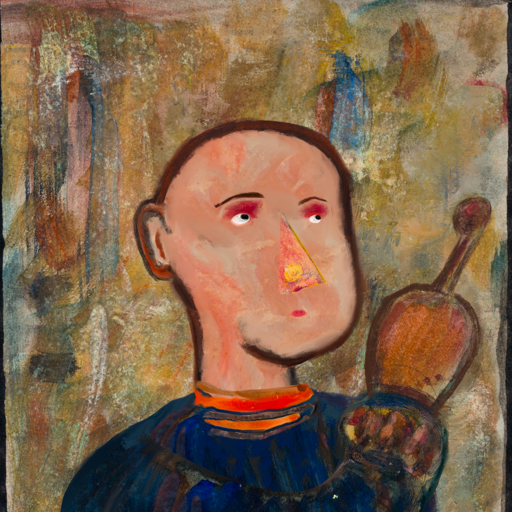
Background: Pipe, Head And Neck Side: Roy_Bahadur, Face Side: Irani, Bust: Pipe, Hair Side: Blank, Head Accessory: Blank, Second Necklace: Blank, Necklace: Experience, Baby: Blank